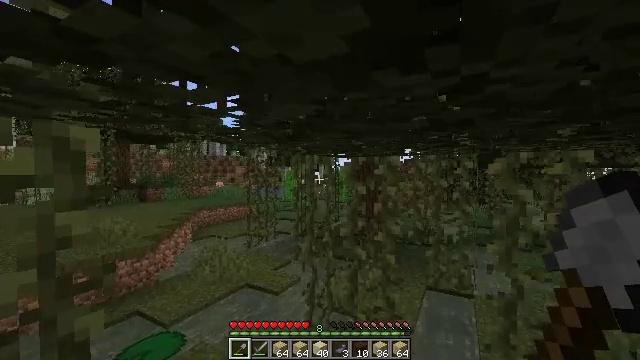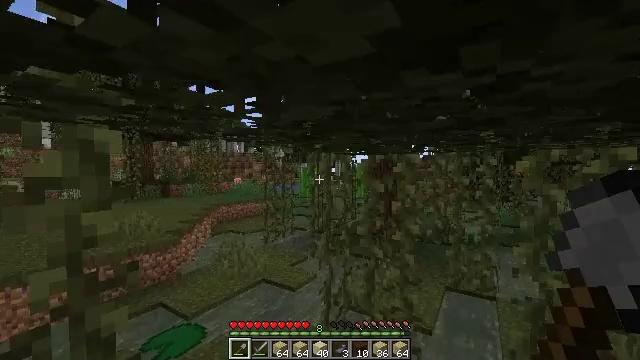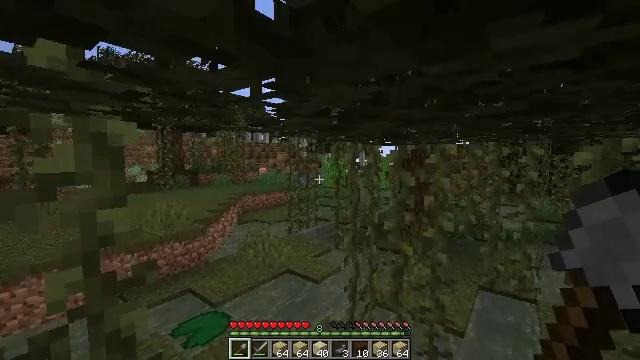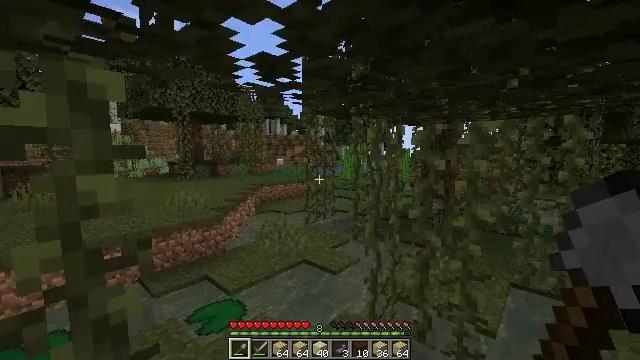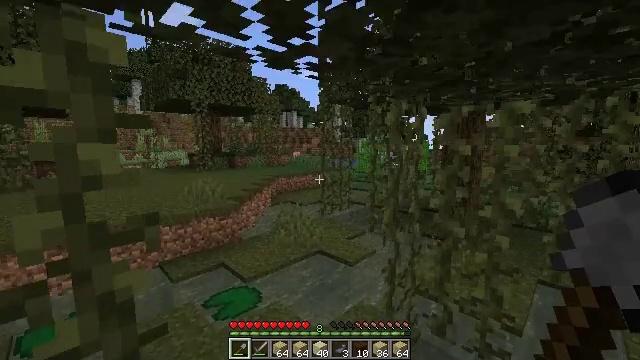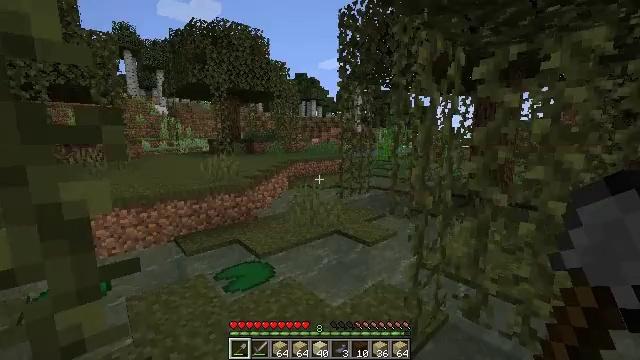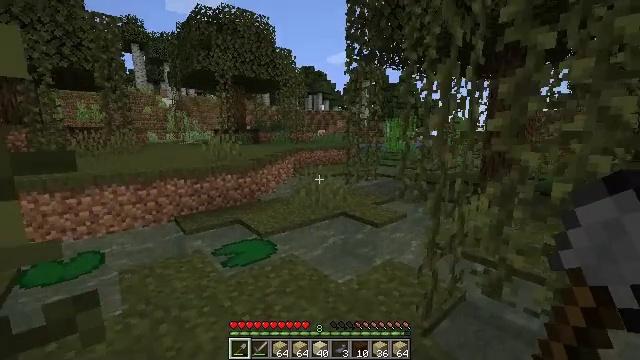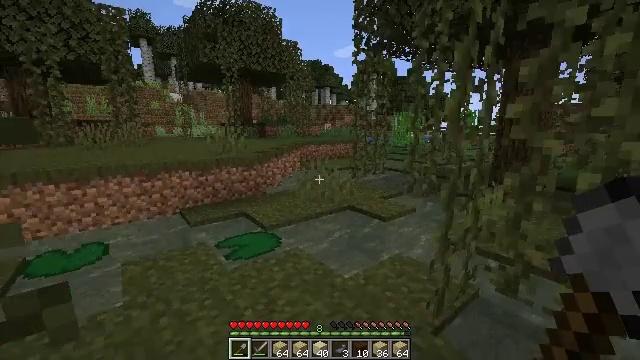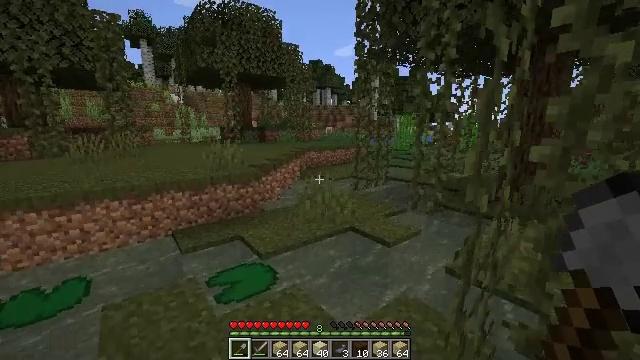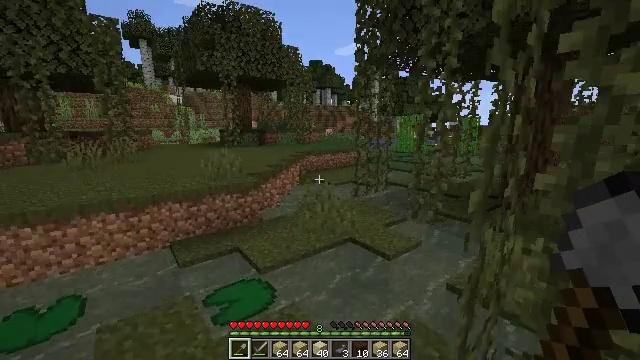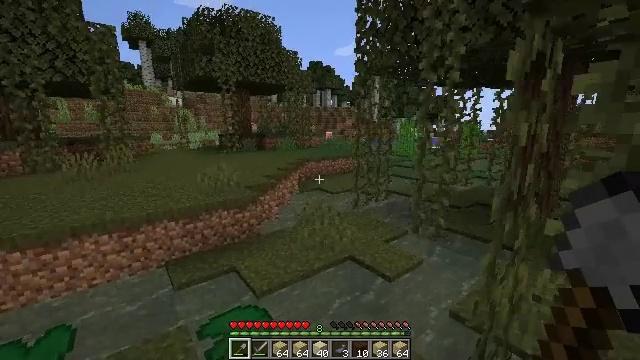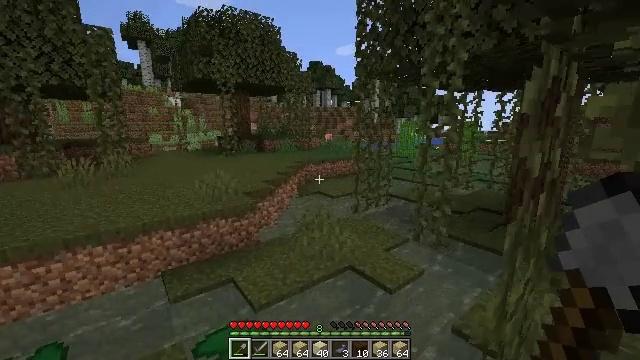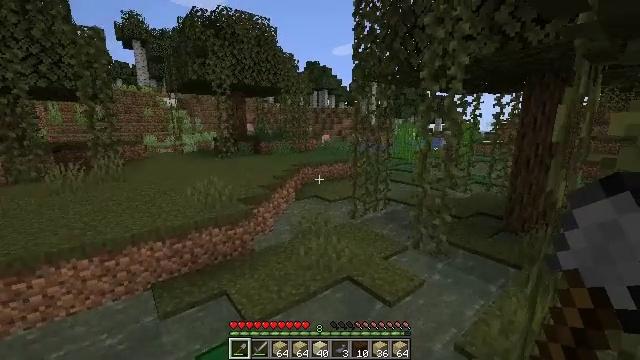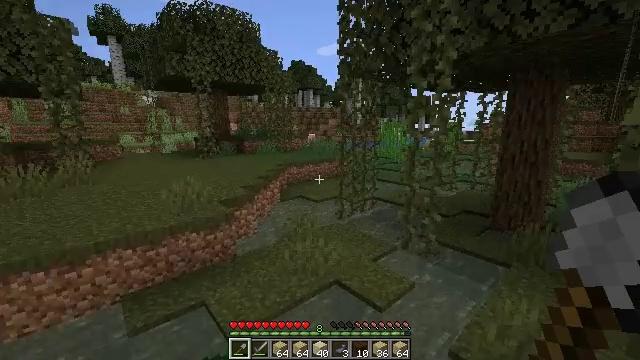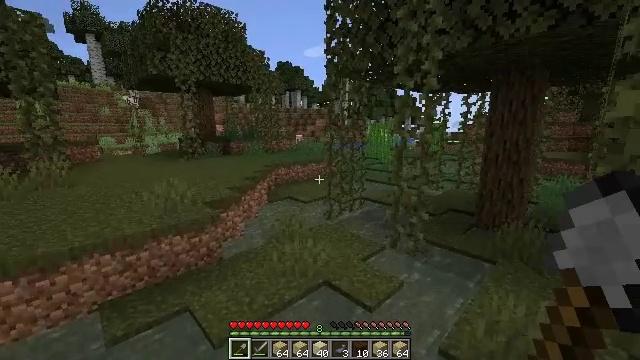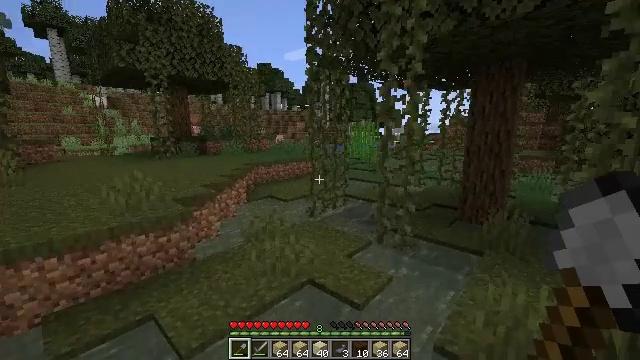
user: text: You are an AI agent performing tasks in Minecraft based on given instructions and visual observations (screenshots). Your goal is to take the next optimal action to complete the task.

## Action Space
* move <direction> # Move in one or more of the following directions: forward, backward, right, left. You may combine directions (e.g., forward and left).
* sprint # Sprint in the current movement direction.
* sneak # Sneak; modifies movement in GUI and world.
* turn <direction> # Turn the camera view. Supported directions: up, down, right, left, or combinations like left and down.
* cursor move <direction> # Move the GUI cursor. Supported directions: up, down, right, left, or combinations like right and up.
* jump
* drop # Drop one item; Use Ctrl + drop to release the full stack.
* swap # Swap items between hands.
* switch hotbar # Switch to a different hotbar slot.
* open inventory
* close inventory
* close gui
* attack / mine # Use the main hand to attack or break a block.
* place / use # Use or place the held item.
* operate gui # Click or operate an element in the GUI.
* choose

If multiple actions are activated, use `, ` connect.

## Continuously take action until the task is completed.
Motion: motion action
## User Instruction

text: Gather sugar cane for crafting.
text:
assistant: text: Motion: move forward, turn left, jump
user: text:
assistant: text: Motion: move forward, turn left and down, jump
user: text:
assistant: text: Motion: move forward, turn left and down, jump
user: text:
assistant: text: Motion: move forward, turn left and down, jump
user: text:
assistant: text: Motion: move forward, turn left and down, jump
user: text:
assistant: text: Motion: move forward, turn left, jump
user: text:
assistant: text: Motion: move forward, turn left and down, jump
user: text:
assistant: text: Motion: move forward, jump
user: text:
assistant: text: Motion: move forward, jump
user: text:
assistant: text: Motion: move forward, jump
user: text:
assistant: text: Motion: move forward, jump
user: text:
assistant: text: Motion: move forward, jump
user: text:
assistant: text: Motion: move forward, turn right, jump
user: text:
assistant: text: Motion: move forward, turn right, jump
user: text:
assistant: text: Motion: move forward, turn right, jump
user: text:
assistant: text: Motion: move forward, turn right, jump
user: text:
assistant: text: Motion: move forward, jump
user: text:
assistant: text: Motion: move forward, jump
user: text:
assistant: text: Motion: move forward, jump
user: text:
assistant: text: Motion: move forward, jump
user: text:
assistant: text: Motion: move forward, jump
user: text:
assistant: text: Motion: move forward, jump
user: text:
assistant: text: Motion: move forward, jump
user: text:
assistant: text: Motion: move forward, jump
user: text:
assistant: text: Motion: move forward, jump
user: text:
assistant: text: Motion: move forward, jump
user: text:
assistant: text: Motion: move forward, jump
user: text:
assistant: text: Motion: move forward, jump
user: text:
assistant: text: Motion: move forward, jump
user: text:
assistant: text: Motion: move forward, turn right, jump